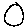
Label: circle